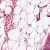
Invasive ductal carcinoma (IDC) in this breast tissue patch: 0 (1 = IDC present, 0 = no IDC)